Field crop: maize
Growth stage: 2
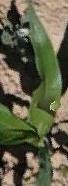
Species: maize